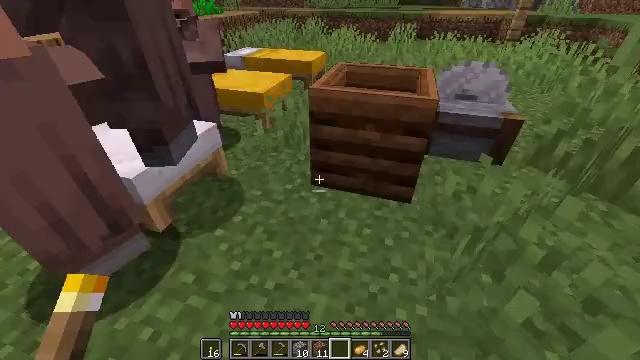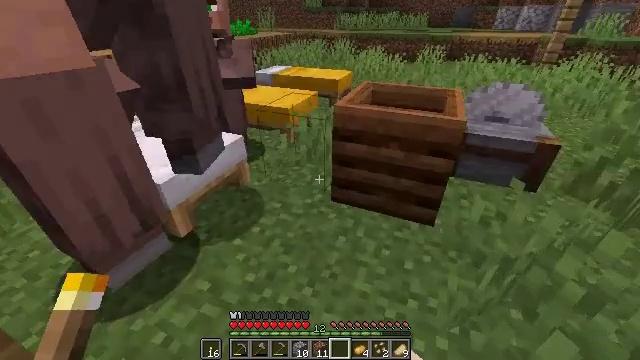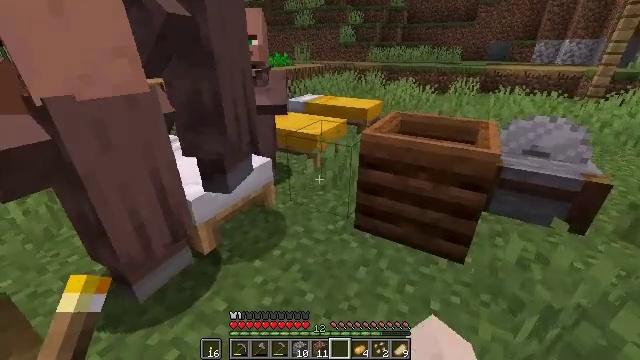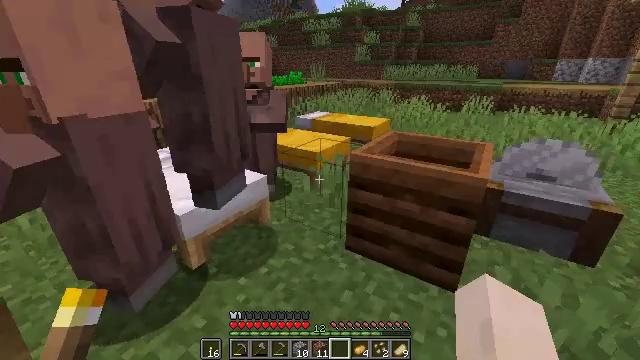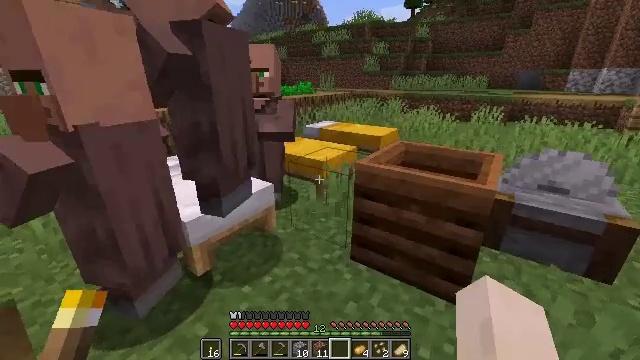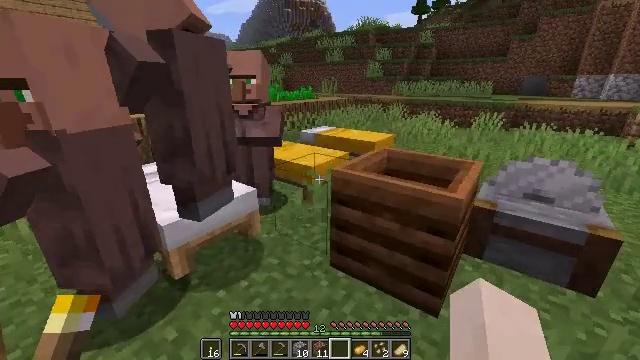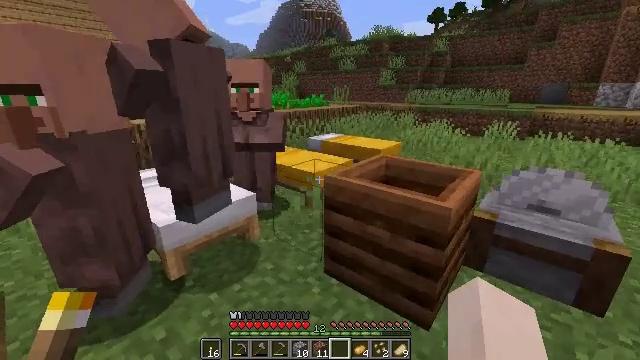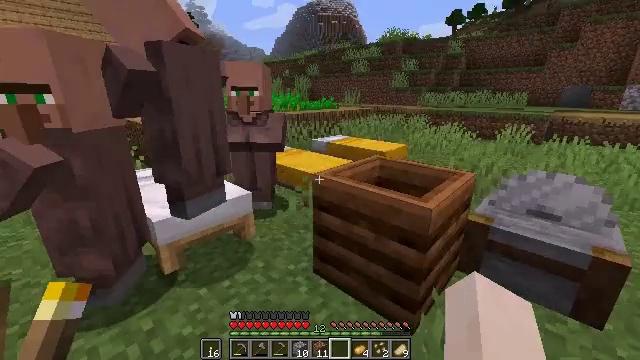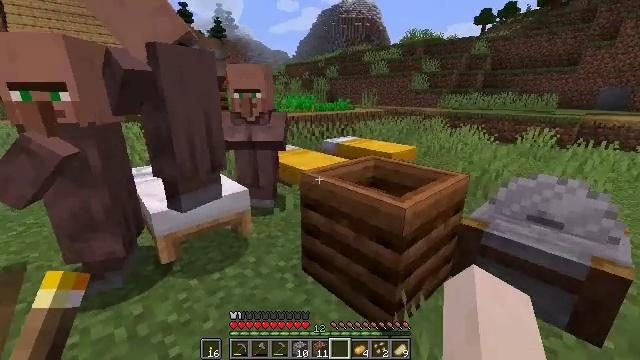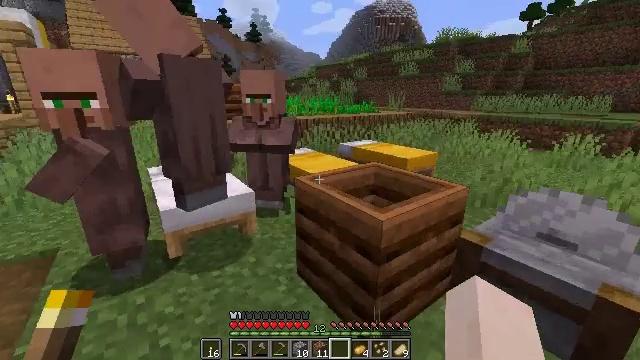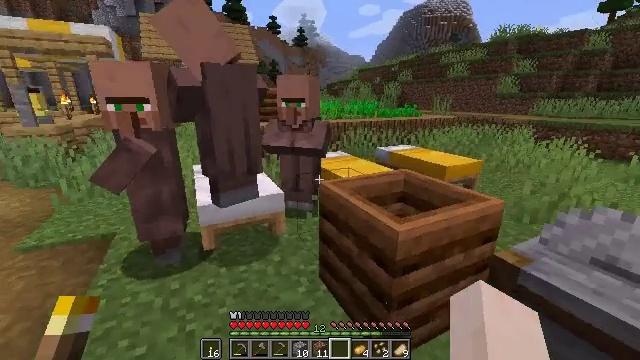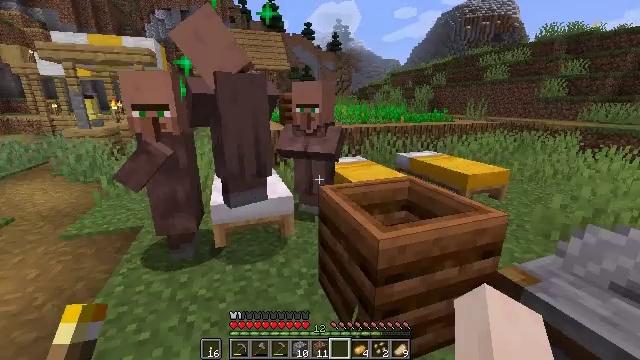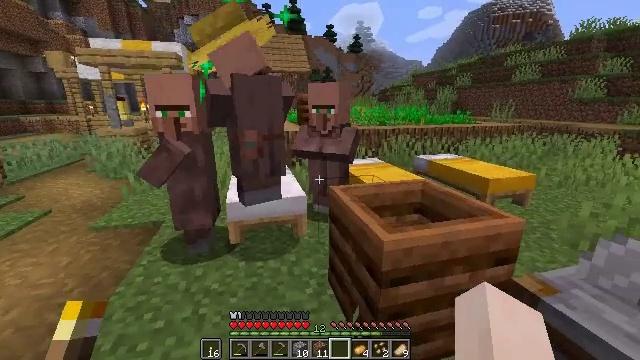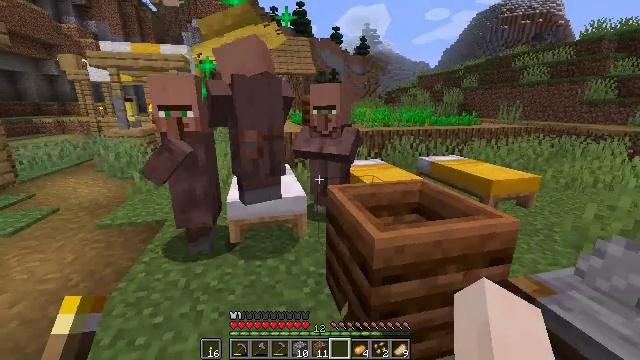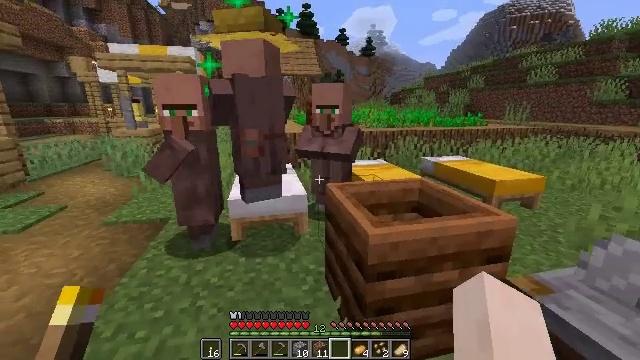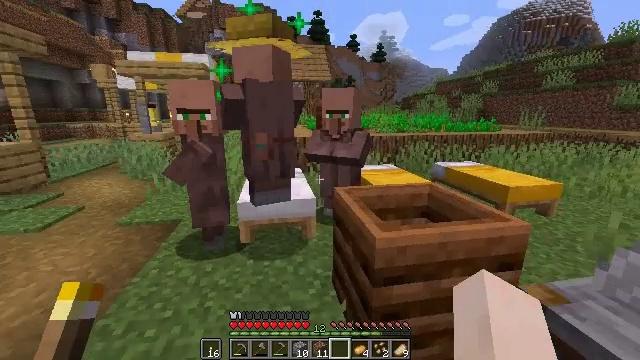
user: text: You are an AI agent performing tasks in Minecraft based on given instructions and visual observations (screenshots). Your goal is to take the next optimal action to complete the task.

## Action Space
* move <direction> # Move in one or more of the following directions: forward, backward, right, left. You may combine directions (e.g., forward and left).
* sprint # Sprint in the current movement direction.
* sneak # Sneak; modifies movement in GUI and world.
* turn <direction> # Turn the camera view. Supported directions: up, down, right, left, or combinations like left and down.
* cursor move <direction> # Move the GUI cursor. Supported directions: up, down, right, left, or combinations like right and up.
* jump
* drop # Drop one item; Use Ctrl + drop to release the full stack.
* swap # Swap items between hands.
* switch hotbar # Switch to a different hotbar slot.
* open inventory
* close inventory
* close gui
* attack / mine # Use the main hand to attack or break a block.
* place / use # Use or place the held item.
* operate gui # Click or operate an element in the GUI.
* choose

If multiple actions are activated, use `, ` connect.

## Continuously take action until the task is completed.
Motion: motion action
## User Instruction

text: Remove the existing composter.
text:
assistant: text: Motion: turn left and up
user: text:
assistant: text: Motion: move right, turn left and up
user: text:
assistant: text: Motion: move right, turn left and up
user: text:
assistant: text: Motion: move right, turn left and up
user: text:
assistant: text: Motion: move right, turn left and up
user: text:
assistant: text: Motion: move right, turn left and up
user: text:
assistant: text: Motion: move right, turn left
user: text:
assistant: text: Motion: move right, turn left
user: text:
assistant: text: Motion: move right, turn left
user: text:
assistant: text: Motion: move right, turn left
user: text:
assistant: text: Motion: move right, turn left
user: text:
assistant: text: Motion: turn left
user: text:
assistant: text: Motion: turn left
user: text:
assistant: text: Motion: turn left
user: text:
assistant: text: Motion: turn left and up
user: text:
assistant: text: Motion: move right
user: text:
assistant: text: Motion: move right
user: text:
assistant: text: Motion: move right
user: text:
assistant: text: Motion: move right
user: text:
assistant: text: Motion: move right
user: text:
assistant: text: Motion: move right, turn left and down
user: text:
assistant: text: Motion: move forward, turn left
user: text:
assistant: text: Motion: move forward, turn left
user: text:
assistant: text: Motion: move forward, turn left and up
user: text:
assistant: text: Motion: move forward, turn left and up
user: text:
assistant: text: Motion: move forward, turn left and up
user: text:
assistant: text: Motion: move forward, turn right and up
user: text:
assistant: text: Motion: turn right and up
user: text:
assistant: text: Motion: turn right and up
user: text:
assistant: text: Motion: turn right and up